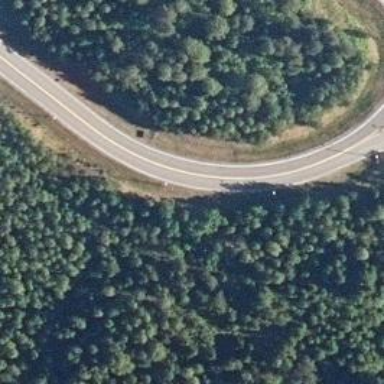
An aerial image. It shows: Asphalt trunk link road.